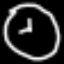
Label: clock